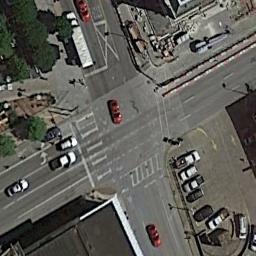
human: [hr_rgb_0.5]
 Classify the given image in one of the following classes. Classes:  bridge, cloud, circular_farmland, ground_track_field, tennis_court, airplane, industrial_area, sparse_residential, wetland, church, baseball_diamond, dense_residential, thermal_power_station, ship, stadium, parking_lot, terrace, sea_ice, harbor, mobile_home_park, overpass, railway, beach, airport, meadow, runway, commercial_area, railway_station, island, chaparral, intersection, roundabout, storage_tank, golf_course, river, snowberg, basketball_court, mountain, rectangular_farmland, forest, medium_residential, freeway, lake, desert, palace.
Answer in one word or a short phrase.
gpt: intersection